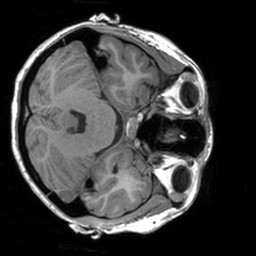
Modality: T1w
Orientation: axial
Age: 19
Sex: female
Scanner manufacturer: siemens
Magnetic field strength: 3 T
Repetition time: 1.9 s
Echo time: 0.00226 s